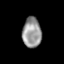
Tissue: skin
Cell type: Epithelial cells
Senescence score: 0.251
Nuclear area (px): 562
Mean DAPI intensity: 149.493